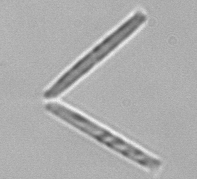
Label: Thalassionema